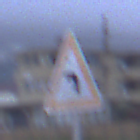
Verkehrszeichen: KurveLinks
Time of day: SunriseSunset
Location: Outdoor (Urban)
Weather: Overcast
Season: NotSpecified
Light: Natural